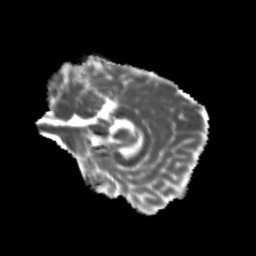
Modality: MD
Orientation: sagittal
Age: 19
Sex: female
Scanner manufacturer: siemens
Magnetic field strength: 3 T
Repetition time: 3.5 s
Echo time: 0.104 s